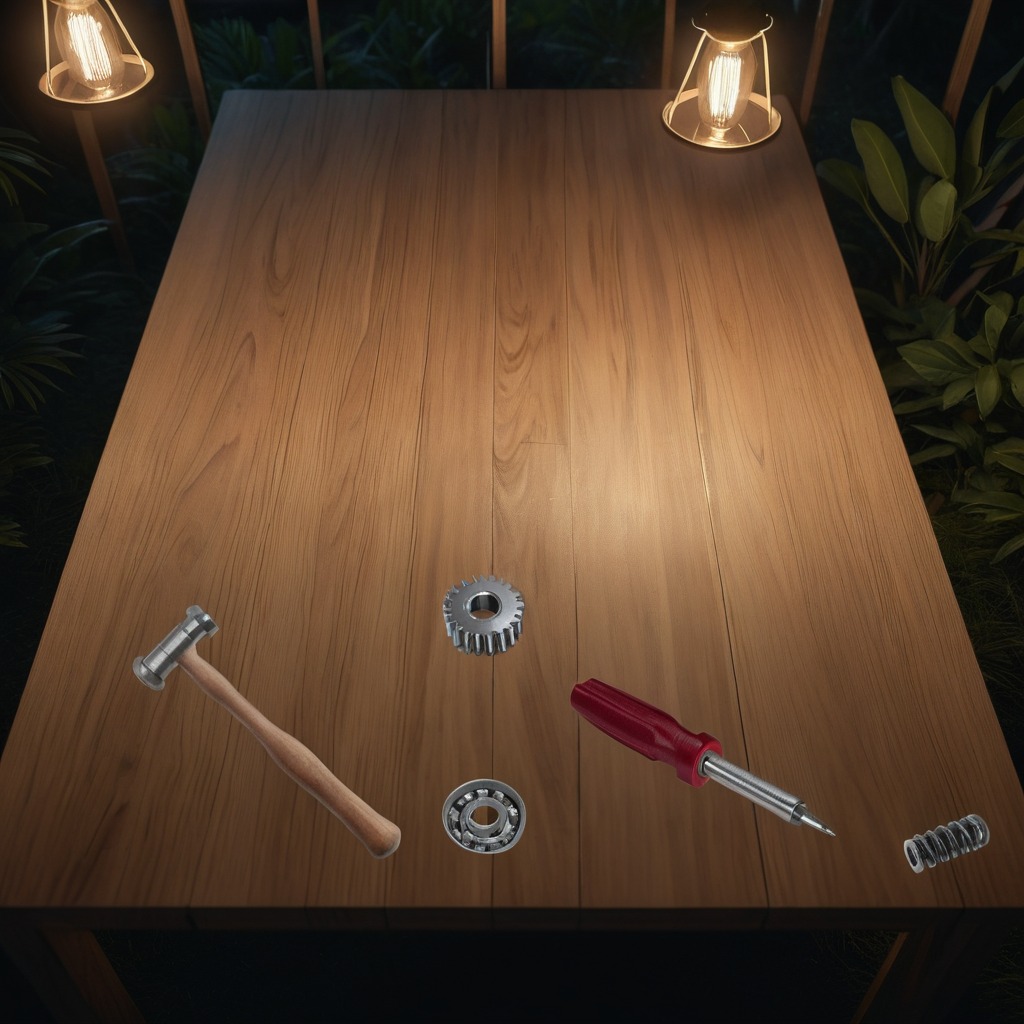
A ball bearing, a steel gear with teeth, a hammer, a coiled metal spring, and a screwdriver are lying on a wooden table inside a jungle field workshop tent at night.